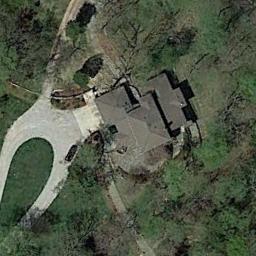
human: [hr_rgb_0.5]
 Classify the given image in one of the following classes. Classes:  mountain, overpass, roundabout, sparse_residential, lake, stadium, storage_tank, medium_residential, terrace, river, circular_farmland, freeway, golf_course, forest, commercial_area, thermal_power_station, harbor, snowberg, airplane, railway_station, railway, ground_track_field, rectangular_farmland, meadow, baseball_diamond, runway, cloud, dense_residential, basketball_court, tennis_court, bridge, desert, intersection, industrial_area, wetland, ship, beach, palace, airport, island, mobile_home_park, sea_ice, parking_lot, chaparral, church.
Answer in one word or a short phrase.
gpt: sparse_residential